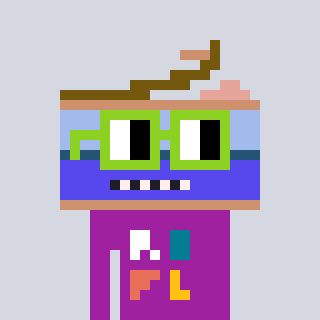
a pixel art character with square light green glasses, a canned ham-shaped head and a magenta-colored body on a cool background